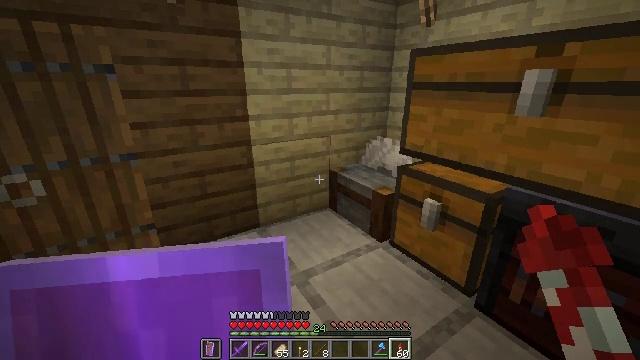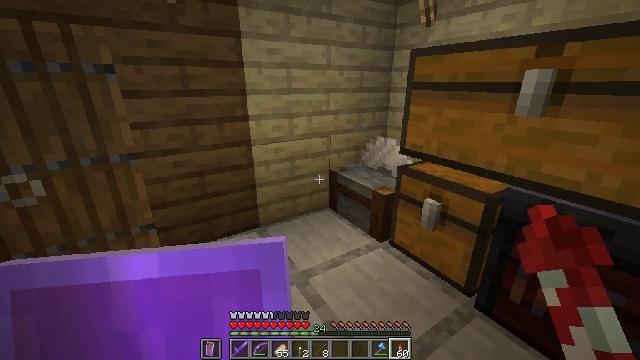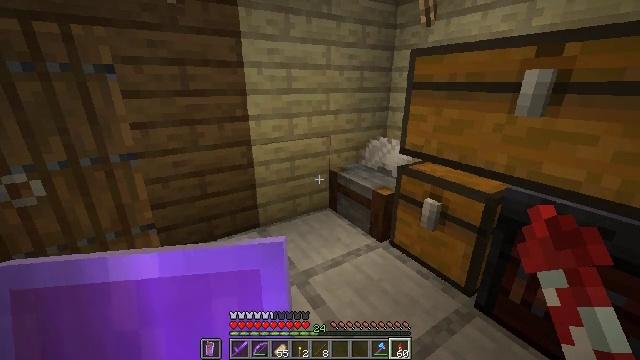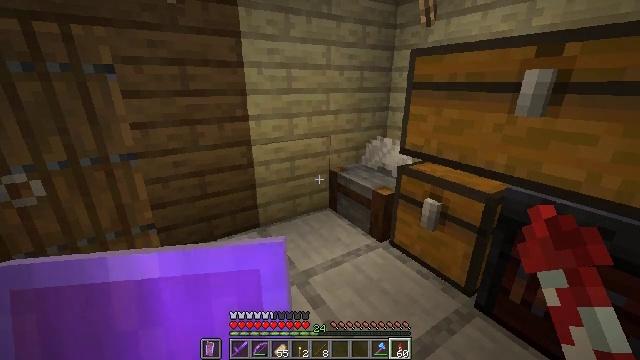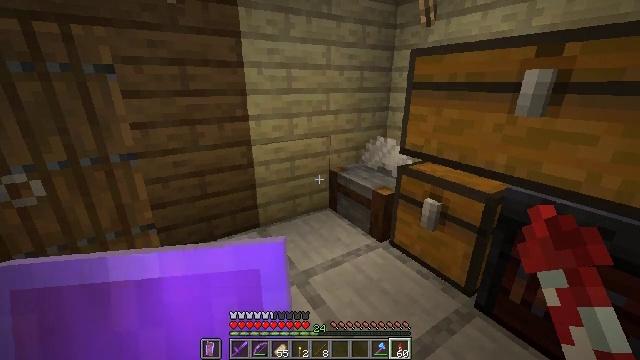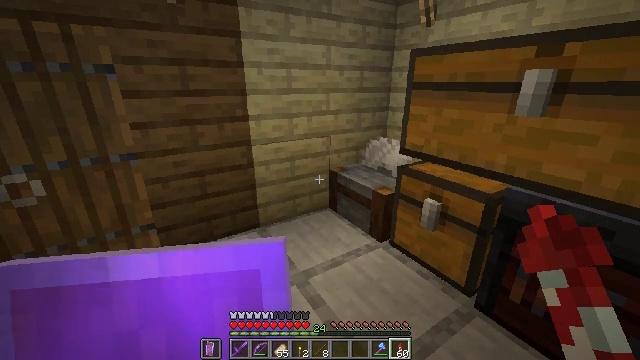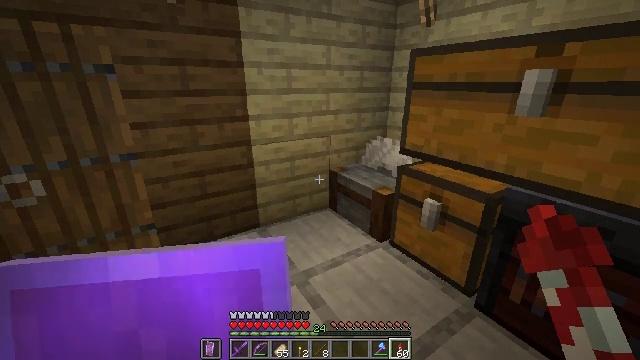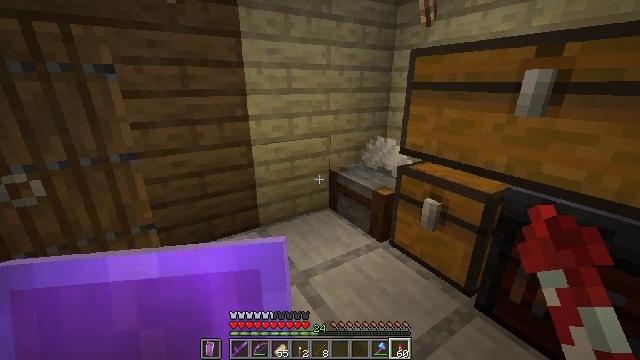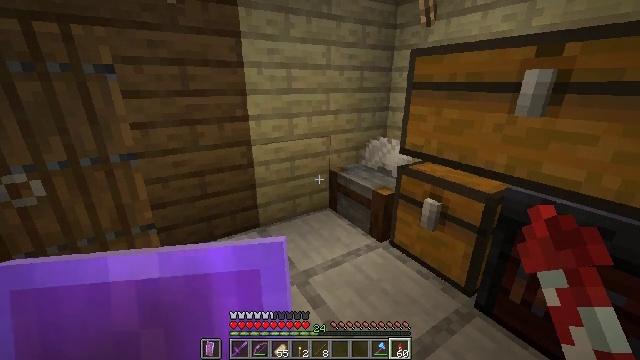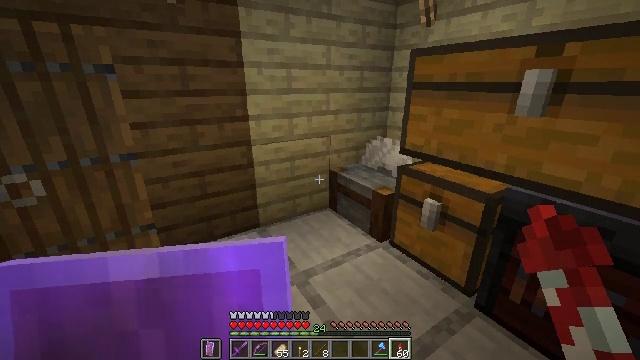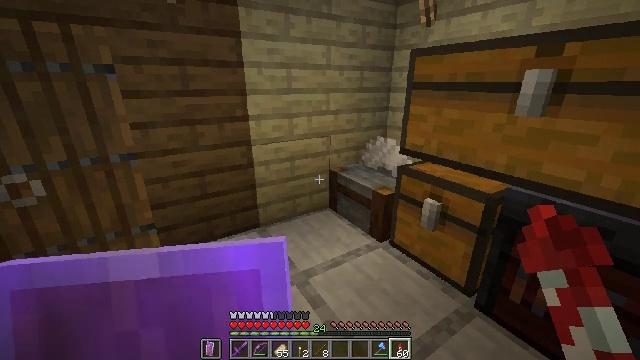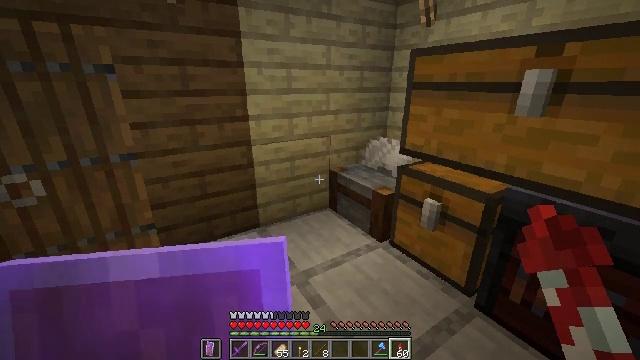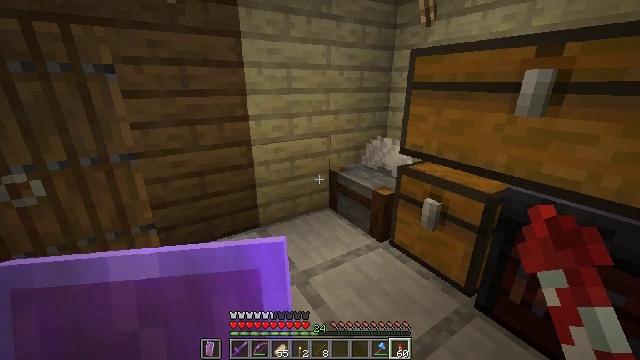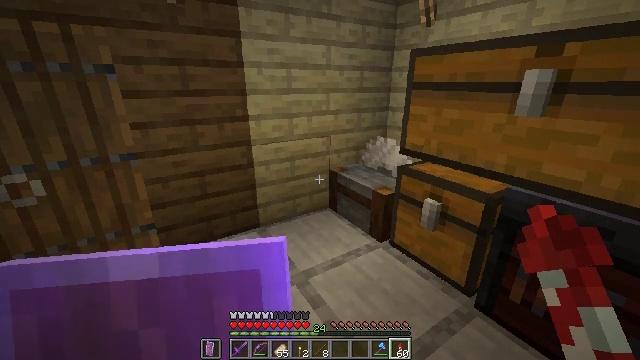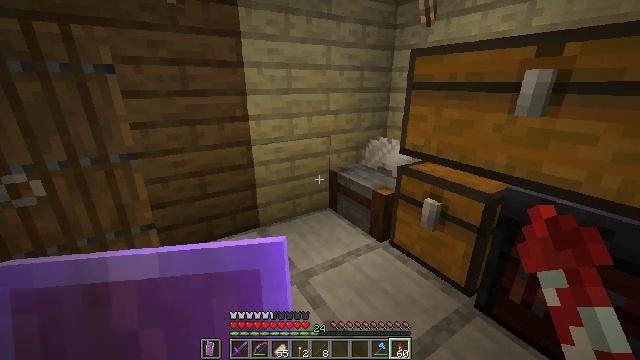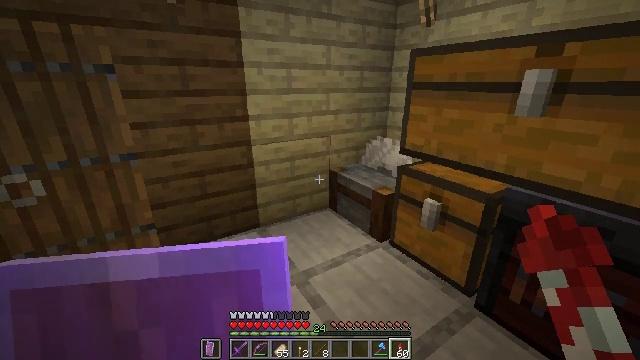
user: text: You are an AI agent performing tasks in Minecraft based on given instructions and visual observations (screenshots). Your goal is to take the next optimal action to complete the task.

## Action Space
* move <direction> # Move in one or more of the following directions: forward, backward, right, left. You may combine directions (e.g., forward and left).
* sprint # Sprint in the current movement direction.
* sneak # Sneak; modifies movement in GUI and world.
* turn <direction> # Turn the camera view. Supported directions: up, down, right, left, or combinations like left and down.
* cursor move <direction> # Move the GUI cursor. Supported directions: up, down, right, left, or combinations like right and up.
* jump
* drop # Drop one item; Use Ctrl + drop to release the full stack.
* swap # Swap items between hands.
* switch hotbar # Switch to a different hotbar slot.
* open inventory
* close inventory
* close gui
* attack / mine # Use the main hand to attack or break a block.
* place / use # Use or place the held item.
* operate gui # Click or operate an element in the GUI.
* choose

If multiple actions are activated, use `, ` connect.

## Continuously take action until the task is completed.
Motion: motion action
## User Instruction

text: Get some blackstone from the ground.
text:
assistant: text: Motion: no_op
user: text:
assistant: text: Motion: no_op
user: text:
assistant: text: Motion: no_op
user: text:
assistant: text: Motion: no_op
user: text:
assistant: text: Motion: no_op
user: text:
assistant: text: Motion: no_op
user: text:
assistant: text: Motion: no_op
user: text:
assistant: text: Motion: no_op
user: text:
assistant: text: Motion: no_op
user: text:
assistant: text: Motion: no_op
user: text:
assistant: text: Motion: no_op
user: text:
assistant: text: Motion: no_op
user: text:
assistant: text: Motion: no_op
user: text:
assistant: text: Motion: no_op
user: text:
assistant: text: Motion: no_op
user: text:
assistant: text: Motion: no_op
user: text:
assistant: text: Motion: no_op
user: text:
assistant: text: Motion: no_op
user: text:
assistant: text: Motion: no_op
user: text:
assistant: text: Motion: no_op
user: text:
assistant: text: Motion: no_op
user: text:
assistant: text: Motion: no_op
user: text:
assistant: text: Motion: no_op
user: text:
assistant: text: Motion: no_op
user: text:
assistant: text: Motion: no_op
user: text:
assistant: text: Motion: no_op
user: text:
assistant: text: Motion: no_op
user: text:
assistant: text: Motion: no_op
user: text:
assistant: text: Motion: no_op
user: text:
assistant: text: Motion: no_op